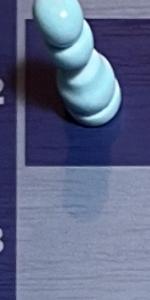
Label: Empty